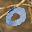
Label: 0